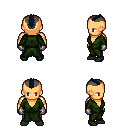
a pixel art fantasy rpg character, male body template, human, tanned skin, green robe, magenta pants, raven short mohawk hairstyle, metal gloves, black shoes, four views (front, back, left, right), 2x2 character sprite sheet, small pixel art, hard edges, no anti-aliasing